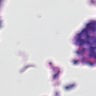
Metastatic tissue present: no